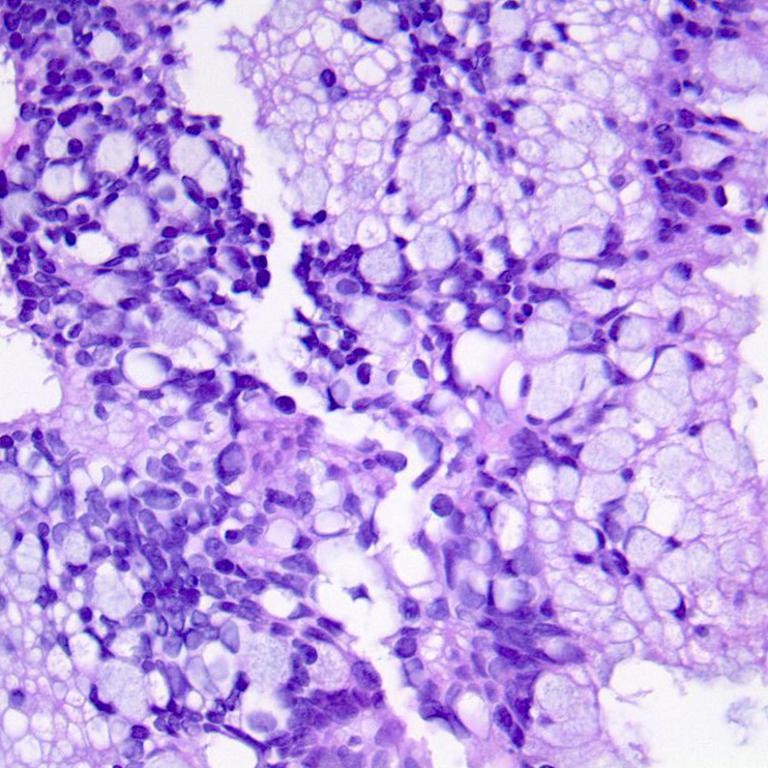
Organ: colon
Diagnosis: adenocarcinomas